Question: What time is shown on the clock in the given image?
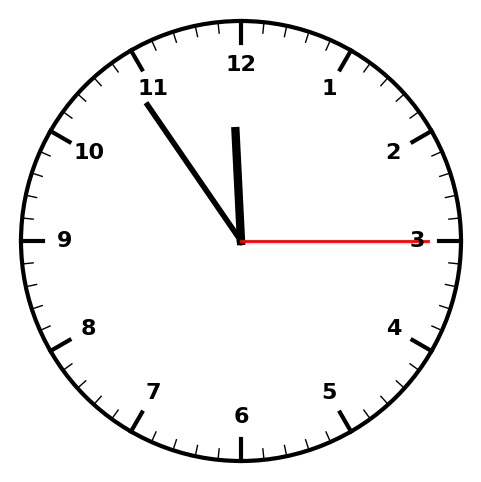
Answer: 11:54:15